Question: I am getting this error in one of my ASP.NET 4.5 MVC application on my local machine. Other applications setup with ASP.NET 4.5 and using StructureMap work fine.

Any help/solution on this would be highly appreciated.
The line of code that causes this is:
'''
using StructureMap;
using StructureMap.Graph;
namespace Management.Web.DependencyResolution
{
public static class IoC
{
public static IContainer Initialize()
{
ObjectFactory.Initialize(x =>
{
x.Scan(scan =>
{
scan.TheCallingAssembly();
scan.WithDefaultConventions();
scan.Assembly("Management.Core");
scan.Assembly("Management.DAL");
scan.Assembly("Management.BusinessServices");
scan.Assembly("Management.Infrastructure");
});
x.For<INavigationService>().Use<NavigationService>();
});
return ObjectFactory.Container;
}
}
}
'''
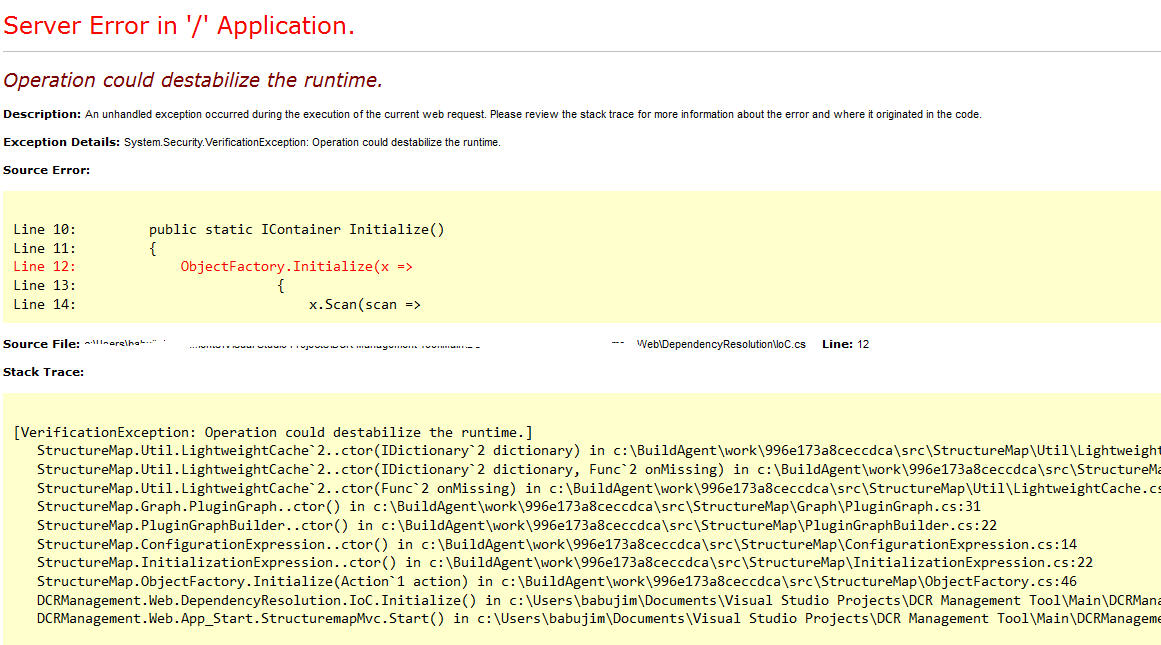
Answer: There is a .Net update that fixes this issue.
<URL>
> When you use some third-party controls, you may receive a
System.Security.VerificationException exception. This issue
occurs if the following conditions are true: The third-party controls use the generic types. The CLR verifier is enabled by declaring an assembly that is marked as
security-transparent.
The issue is described in more detail in <URL>.
> The problem exists on the IL level and is only detected when the CLR
Verifier is executed on the code. The verifier makes sure that the IL
is type safe before it's sent to the JIT Compiler and if it detects
and issue (like this) it will bark at you.